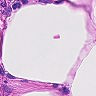
Metastatic tissue present: no